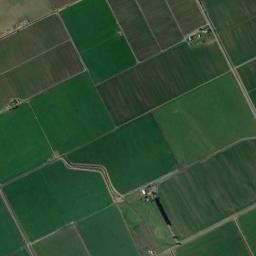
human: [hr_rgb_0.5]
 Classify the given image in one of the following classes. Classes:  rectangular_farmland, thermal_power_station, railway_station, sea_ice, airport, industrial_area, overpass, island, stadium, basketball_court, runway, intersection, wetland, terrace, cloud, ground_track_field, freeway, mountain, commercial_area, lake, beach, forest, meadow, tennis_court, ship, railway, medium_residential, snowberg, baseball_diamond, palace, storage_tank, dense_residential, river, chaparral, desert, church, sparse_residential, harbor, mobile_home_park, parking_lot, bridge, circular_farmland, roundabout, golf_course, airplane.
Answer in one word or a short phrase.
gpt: rectangular_farmland